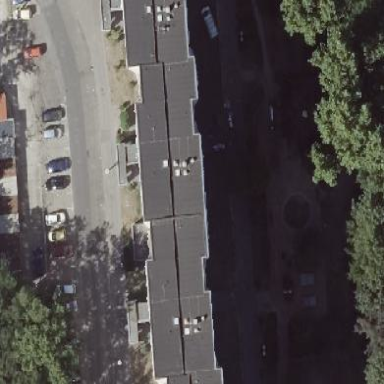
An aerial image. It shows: Flat-roofed apartment building.